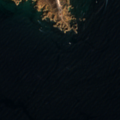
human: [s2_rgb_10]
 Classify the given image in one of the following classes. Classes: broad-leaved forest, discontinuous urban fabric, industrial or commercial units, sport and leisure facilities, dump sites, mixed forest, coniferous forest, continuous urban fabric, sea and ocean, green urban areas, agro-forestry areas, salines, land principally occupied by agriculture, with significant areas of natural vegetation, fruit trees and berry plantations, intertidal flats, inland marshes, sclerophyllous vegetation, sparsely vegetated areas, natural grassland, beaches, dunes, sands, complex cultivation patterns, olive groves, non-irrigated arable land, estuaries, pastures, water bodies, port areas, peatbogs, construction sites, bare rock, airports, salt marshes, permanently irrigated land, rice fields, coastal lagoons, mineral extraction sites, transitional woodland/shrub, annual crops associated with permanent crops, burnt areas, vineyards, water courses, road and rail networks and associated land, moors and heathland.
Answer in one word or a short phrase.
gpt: natural grassland, sclerophyllous vegetation, sea and ocean